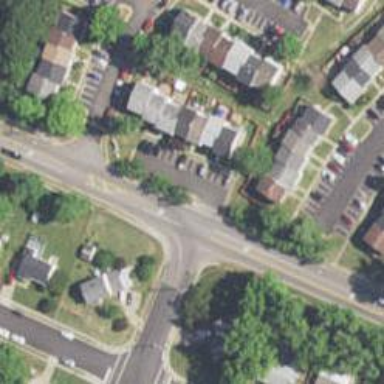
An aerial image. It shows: Unmarked road crossing.